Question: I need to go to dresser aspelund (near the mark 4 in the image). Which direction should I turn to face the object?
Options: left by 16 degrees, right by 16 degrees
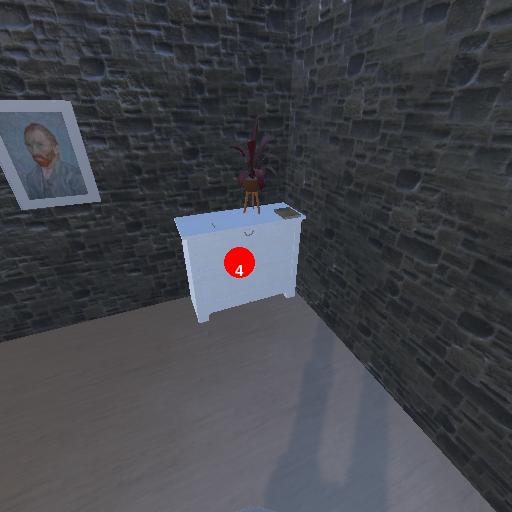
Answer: left by 16 degrees